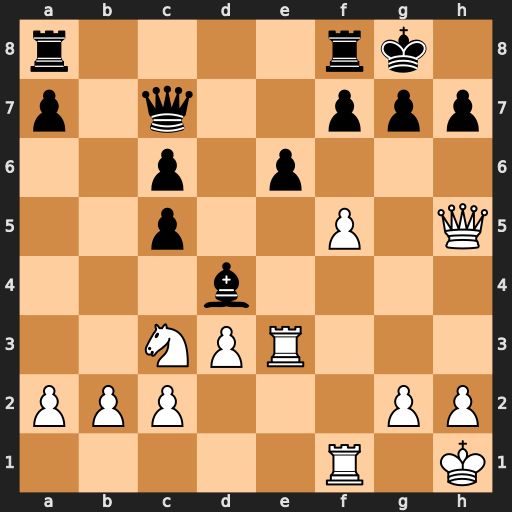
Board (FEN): r4rk1/p1q2ppp/2p1p3/2p2P1Q/3b4/2NPR3/PPP3PP/5R1K
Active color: w
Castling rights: -
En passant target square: -
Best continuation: Rh3 h6 f6